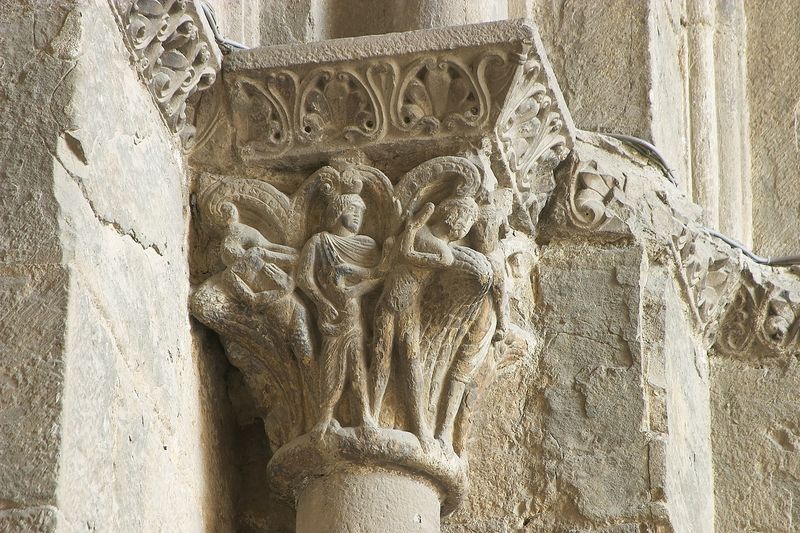
Titel: Kathedrale in Jaca
Standort: Jaca, Kathedrale (EU - E)
Schlagwörter: blätter, flügel, kämpfer, mann, menschen, männer, säule, blüten, gebäude, beige, ornament, wand, stein, kirche, figur, personen, engel, skulptur, ecke, risse, mauer, pilaster, detail, ornamente, bildhauerei, foto, kabel, helm, ritter, rüstung, kapitell, fries, sandstein, mittelalter, zerstört, männder, ornamentik, decor, verzierungen, kapitel, romanisch, beschädigt, verkabelung, kapital, säulenkopf, palmaron, romanik sandstein, heiligensymbolik